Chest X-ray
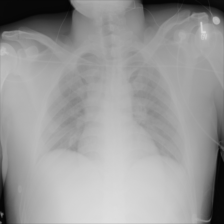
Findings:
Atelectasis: negative
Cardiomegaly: negative
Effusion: negative
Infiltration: negative
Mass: negative
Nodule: negative
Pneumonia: negative
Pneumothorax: negative
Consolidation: negative
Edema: negative
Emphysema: negative
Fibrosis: negative
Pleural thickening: negative
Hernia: negative